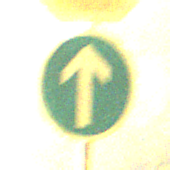
Verkehrszeichen: VorgeschriebeneFahrtrichtungGeradeaus
Zusatzzeichen oben: Stop
Umgebung: Outdoor, Nature
Tageszeit: SunriseSunset
Wetter: PartlyCloudy
Licht: Natural
Jahreszeit: NotSpecified
Kontrast: HighContrast